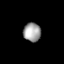
Tissue: lung
Cell type: Endothelial cells
Senescence score: 0.5548
Nuclear area (px): 323
Mean DAPI intensity: 159.025